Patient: sex F, age 26
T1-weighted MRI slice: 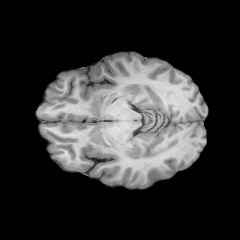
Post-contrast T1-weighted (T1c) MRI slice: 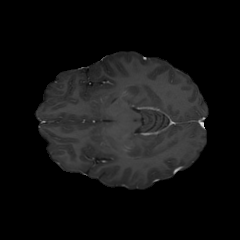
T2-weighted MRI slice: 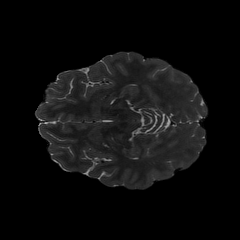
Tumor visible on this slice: no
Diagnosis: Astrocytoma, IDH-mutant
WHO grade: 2